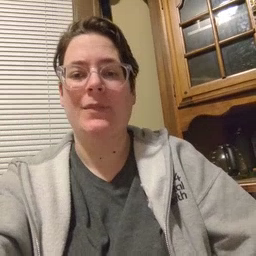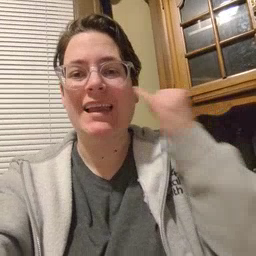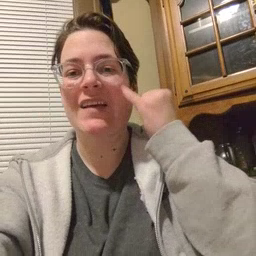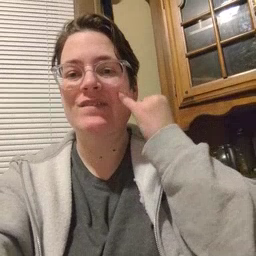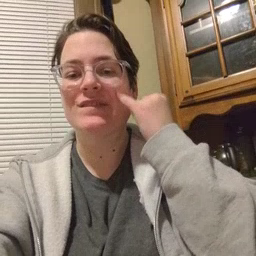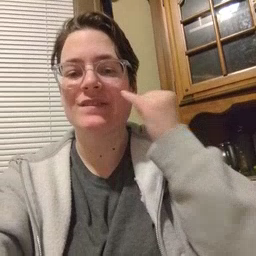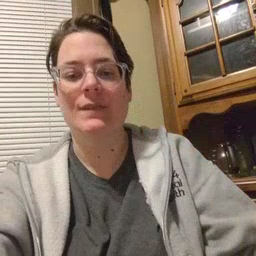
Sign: if